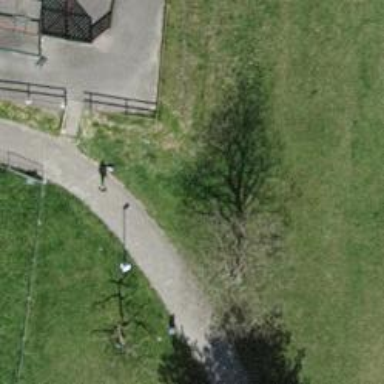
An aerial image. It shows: Footway with concrete surface.